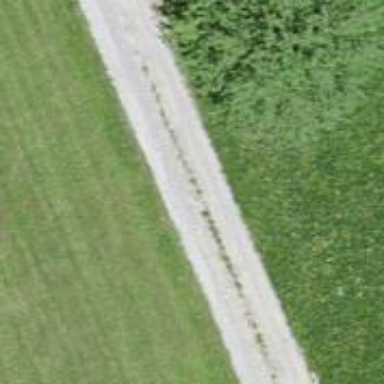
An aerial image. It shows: Unclassified road with pebblestone surface.